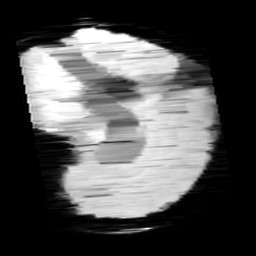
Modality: minIP
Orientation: sagittal
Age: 9
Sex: male
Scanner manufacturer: siemens
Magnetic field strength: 3 T
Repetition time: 0.027 s
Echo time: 0.02 s